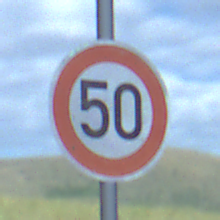
Verkehrszeichen: Geschwindigkeit50
Umgebung: Outdoor, Nature
Tageszeit: Night
Wetter: PartlyCloudy
Licht: Natural
Jahreszeit: NotSpecified
Kontrast: HighContrast